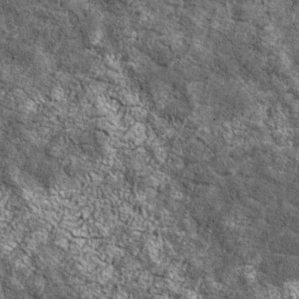
Label: non_frost